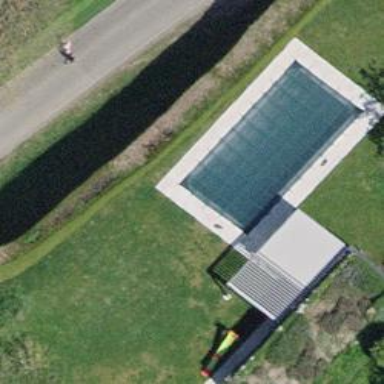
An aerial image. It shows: Swimming pool located in leisure land.